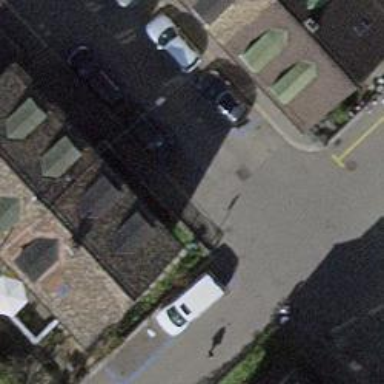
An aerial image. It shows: Kerb barrier.